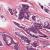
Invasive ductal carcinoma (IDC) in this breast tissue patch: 1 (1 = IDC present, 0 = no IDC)